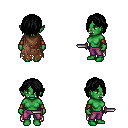
a pixel art fantasy rpg character, female body template, orc, green skin, brown tattered cape, magenta pants, black bangs hairstyle, cloth bracers, dagger, four views (front, back, left, right), 2x2 character sprite sheet, small pixel art, hard edges, no anti-aliasing